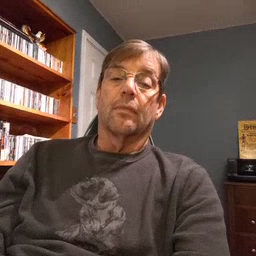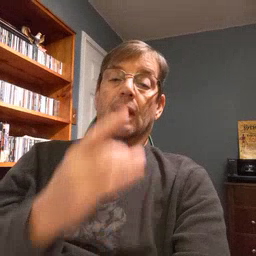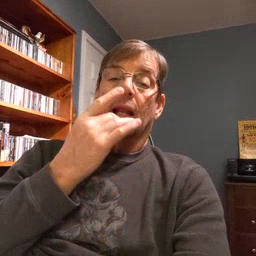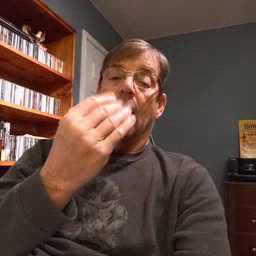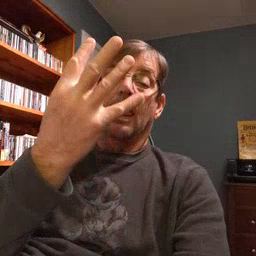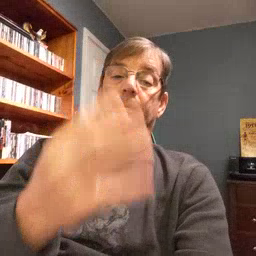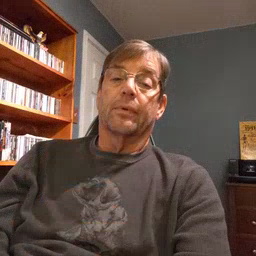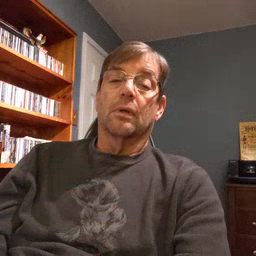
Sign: lamp